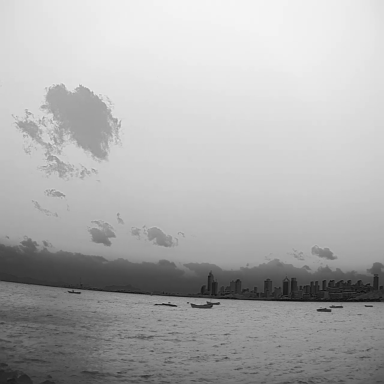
There are six bulk_carriers in the infrared image.